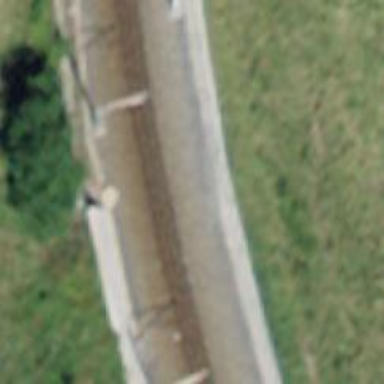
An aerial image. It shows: Retaining wall.